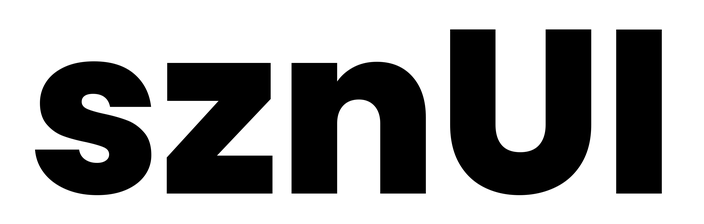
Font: Poppins-ExtraBold